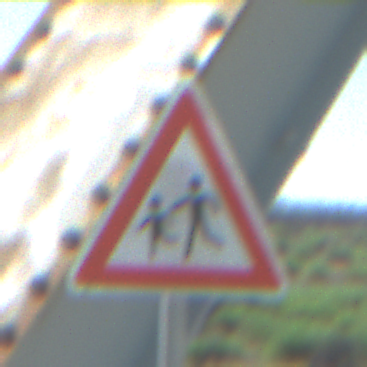
Verkehrszeichen: KinderRechts
Umgebung: Outdoor, Special
Tageszeit: MorningAfternoon
Wetter: Clear
Licht: Natural
Jahreszeit: NotSpecified
Kontrast: HighContrast